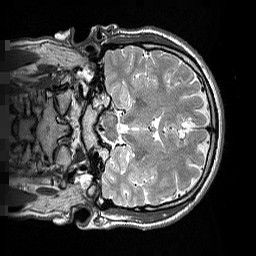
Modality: T2w
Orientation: coronal
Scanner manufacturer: siemens
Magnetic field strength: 3 T
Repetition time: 2.5 s
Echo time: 0.206 s